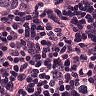
Metastatic tissue present: yes